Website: apple
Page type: newsletter-management
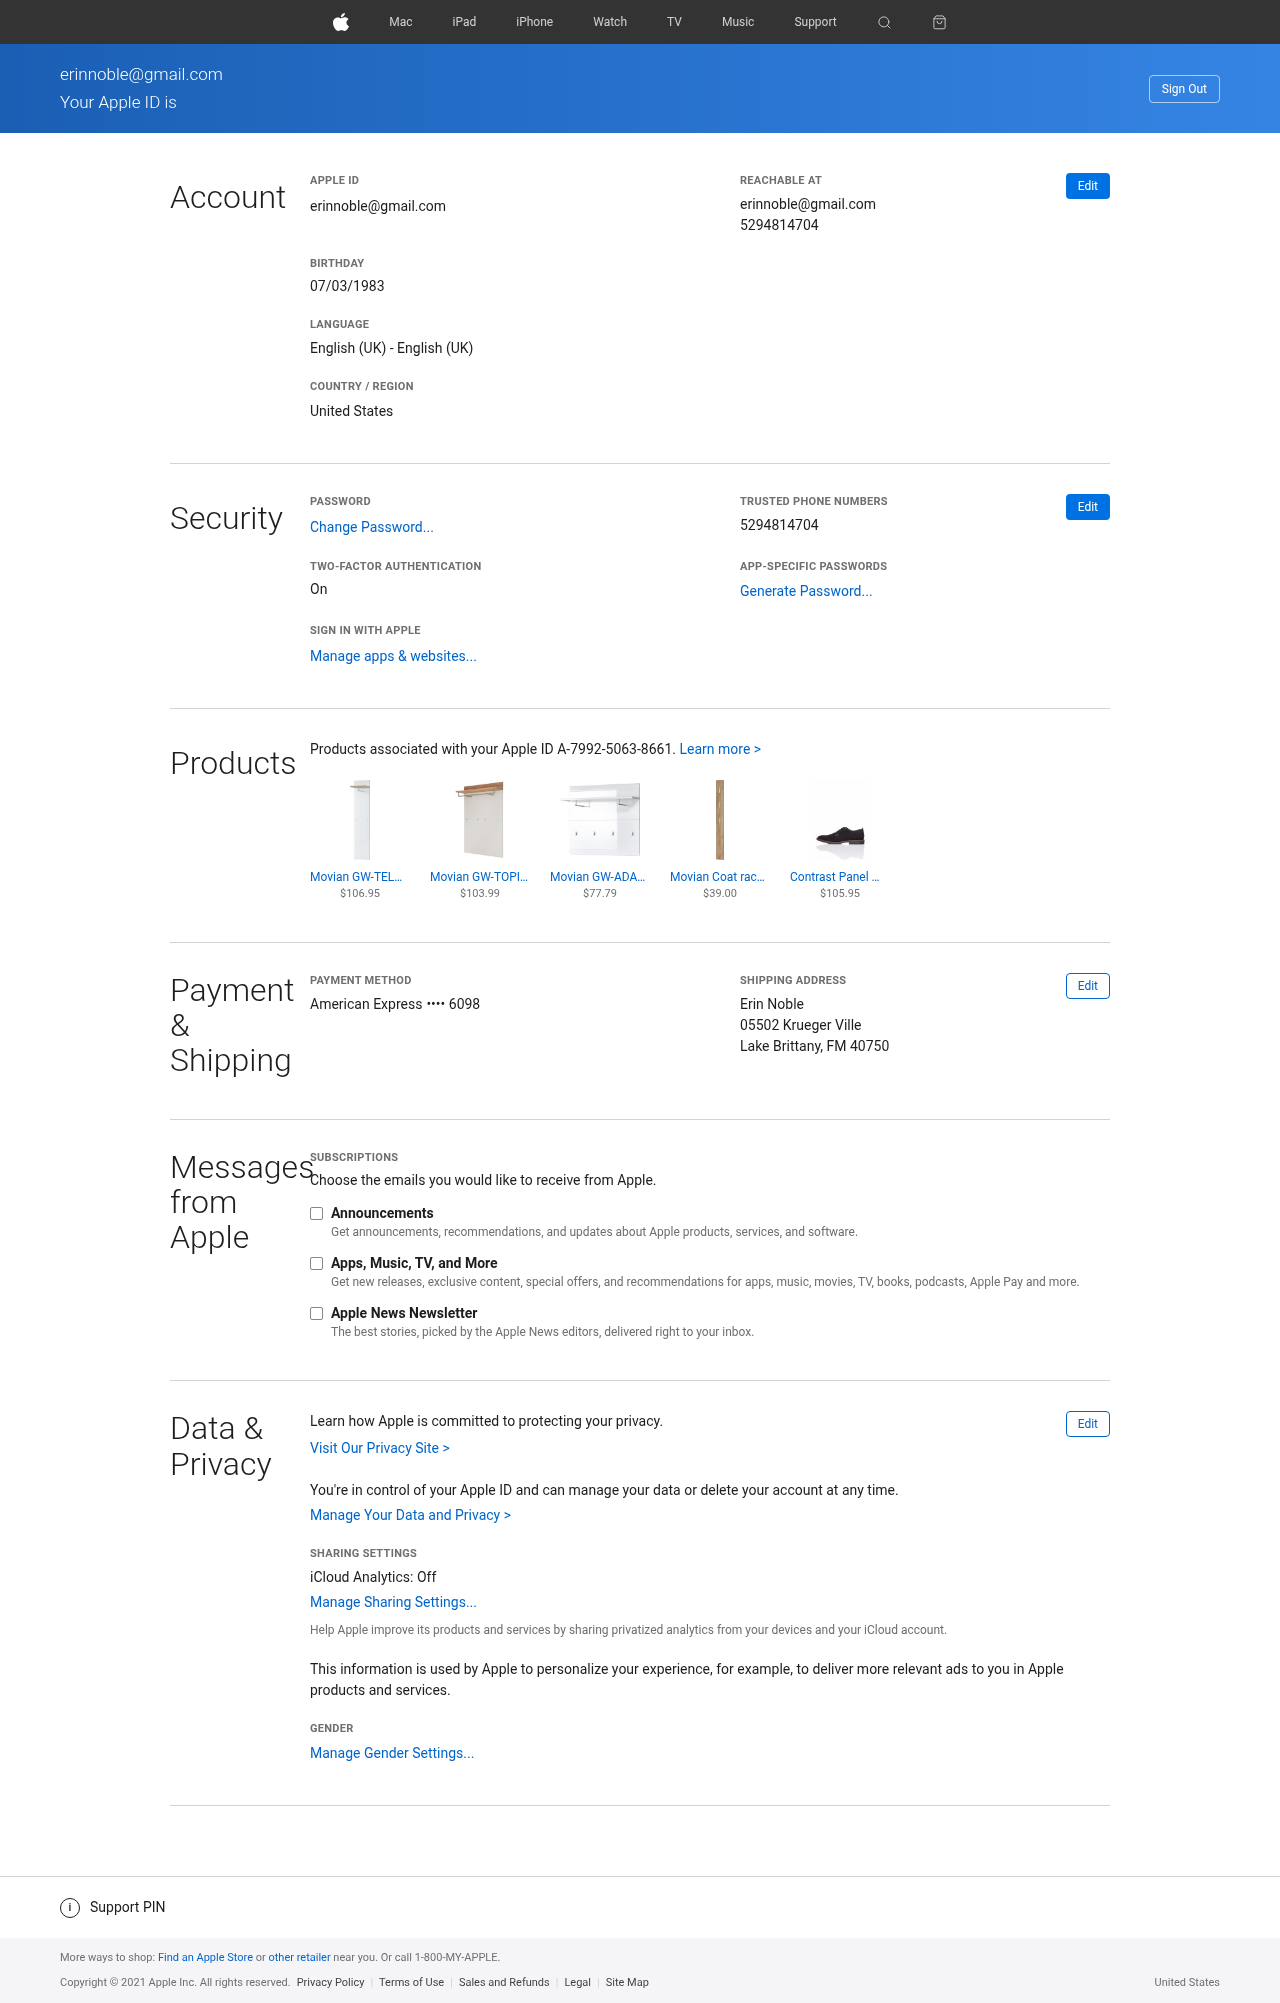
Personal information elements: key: PII_CARD_LAST4
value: •••• 6098
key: PII_CARD_TYPE
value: American Express
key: PII_CITY_STATE_ZIP
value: Lake Brittany, FM 40750
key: PII_COUNTRY
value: United States
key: PII_DOB
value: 07/03/1983
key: PII_EMAIL
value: erinnoble@gmail.com
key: PII_FULLNAME
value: Erin Noble
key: PII_PHONE
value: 5294814704
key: PII_STREET
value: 05502 Krueger Ville
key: PII_EMAIL2
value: erinnoble@gmail.com
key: PII_EMAIL3
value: erinnoble@gmail.com
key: PII_PHONE2
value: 5294814704
Product elements: key: PRODUCT1_NAME
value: Movian GW-TELDE Coat rack panel 3939
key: PRODUCT1_PRICE
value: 106.95
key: PRODUCT2_NAME
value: Movian GW-TOPIX Coat rack panel 3773
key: PRODUCT2_PRICE
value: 103.99
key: PRODUCT3_NAME
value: Movian GW-ADANA Coat rack panel 3575
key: PRODUCT3_PRICE
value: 77.79
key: PRODUCT4_NAME
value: Movian Coat rack panel 3348
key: PRODUCT4_PRICE
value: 39
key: PRODUCT5_NAME
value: Contrast Panel Men's Derby
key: PRODUCT5_PRICE
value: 105.95